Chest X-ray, PA view. Patient: 35 years old, sex F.
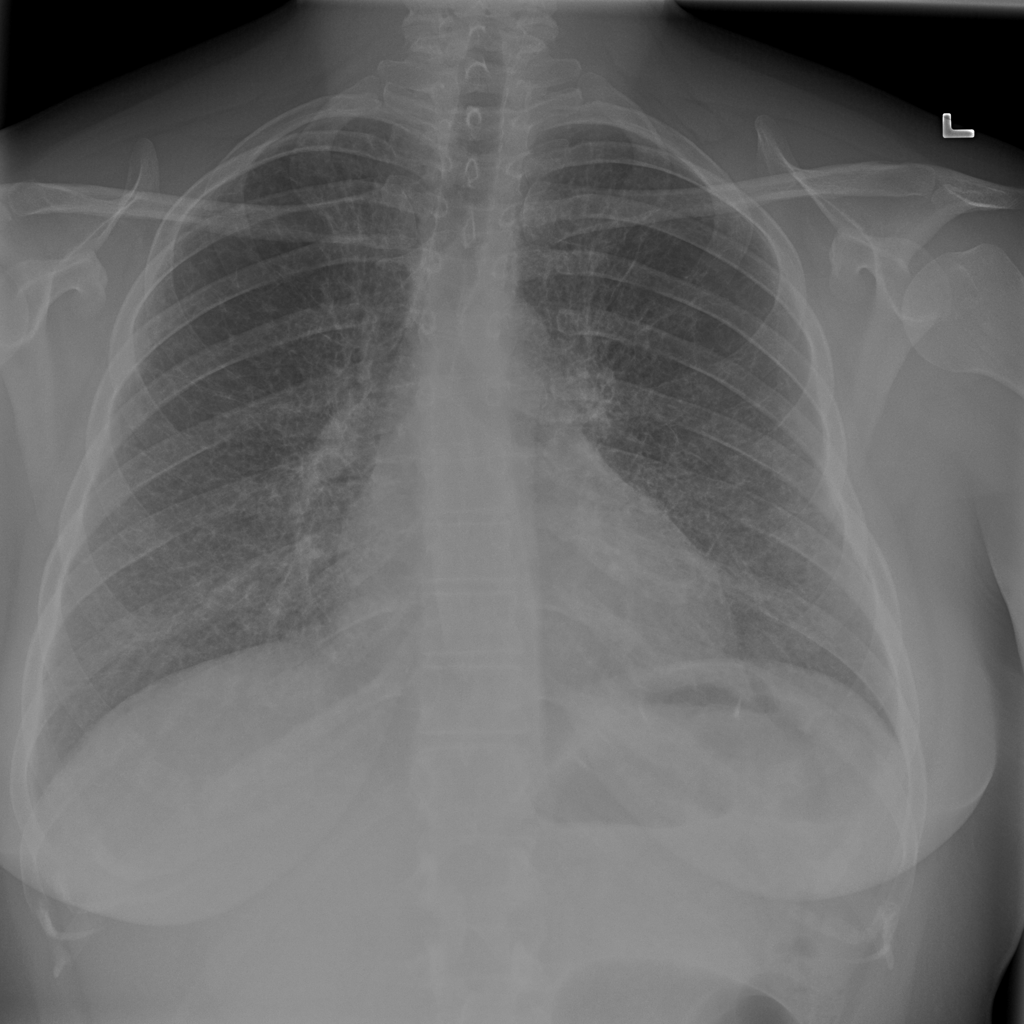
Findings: No Finding